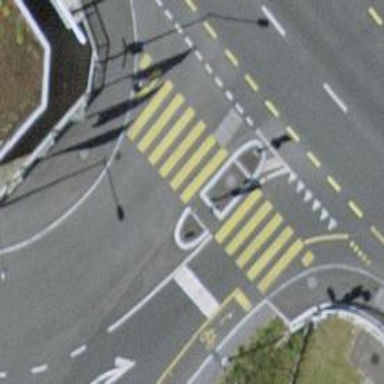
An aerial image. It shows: Kerb barrier.